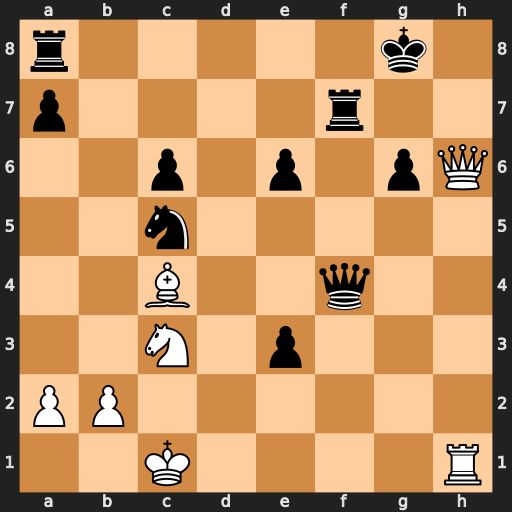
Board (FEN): r5k1/p4r2/2p1p1pQ/2n5/2B2q2/2N1p3/PP6/2K4R
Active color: w
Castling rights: -
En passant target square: -
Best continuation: Qh8#